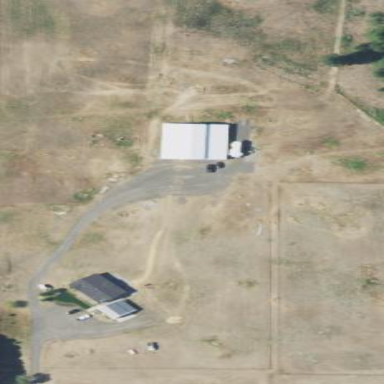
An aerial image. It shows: Farmyard area.